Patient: sex M, age 36
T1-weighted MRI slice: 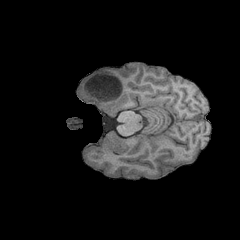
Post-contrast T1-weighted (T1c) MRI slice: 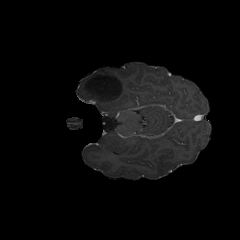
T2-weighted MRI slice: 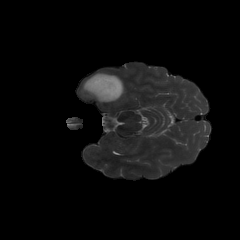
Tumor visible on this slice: yes
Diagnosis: Astrocytoma, IDH-mutant
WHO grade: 3